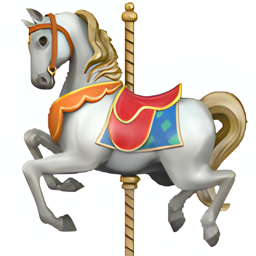
Name: carousel horse
Emoji: 🎠
Group: Travel & Places
Sub-group: place-other